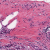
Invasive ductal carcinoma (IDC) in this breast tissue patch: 1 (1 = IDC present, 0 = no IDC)